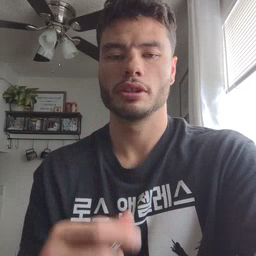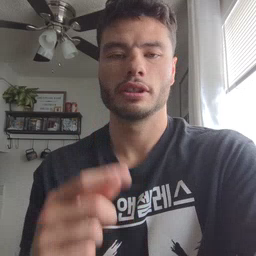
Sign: water